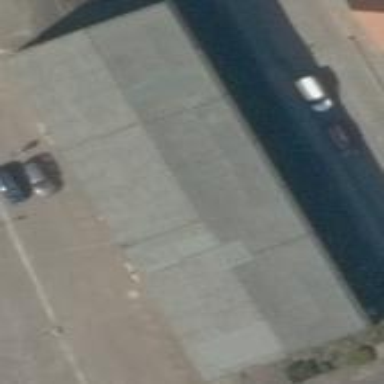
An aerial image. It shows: Commercial building.